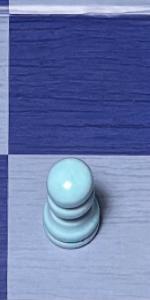
Label: Pawn_White